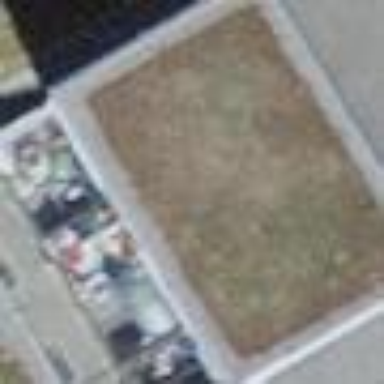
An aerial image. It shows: View of roof of building.